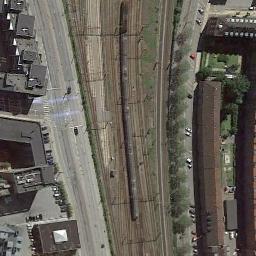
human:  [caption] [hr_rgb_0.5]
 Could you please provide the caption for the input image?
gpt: The railway is next to some houses .

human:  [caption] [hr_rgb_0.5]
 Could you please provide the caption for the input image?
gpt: Many buildings are beside the railway .

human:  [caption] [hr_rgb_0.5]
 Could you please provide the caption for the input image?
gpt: These railways are flanked by some buildings .

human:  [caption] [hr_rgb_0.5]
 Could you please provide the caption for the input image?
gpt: There are more than ten parallel railway lines in the picture .

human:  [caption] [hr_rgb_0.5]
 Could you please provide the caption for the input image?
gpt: There are some black buildings and brown buildings beside the railway .